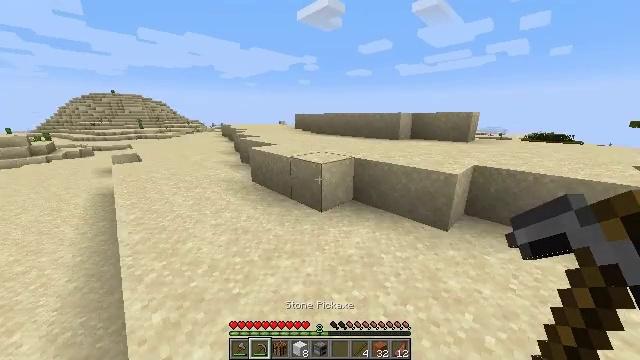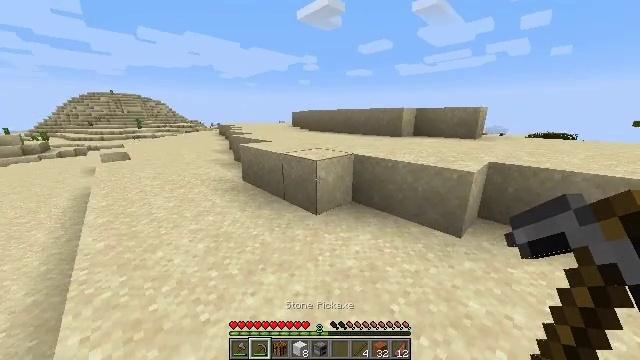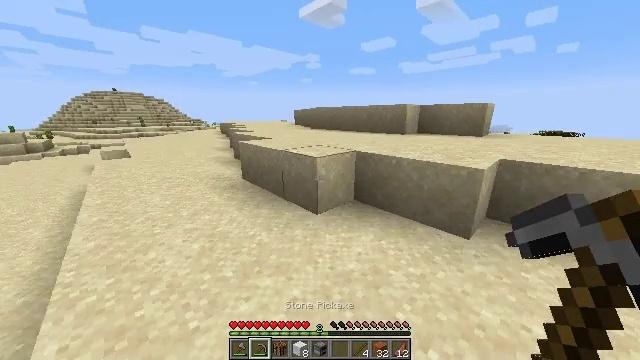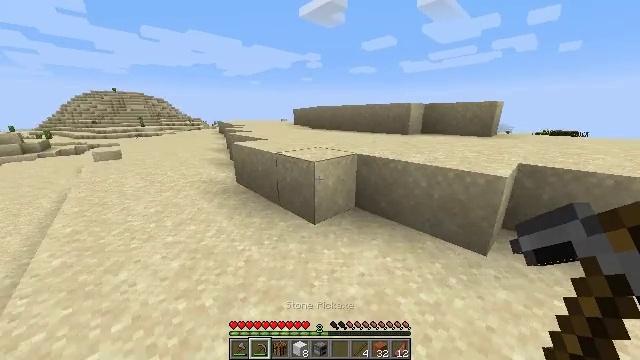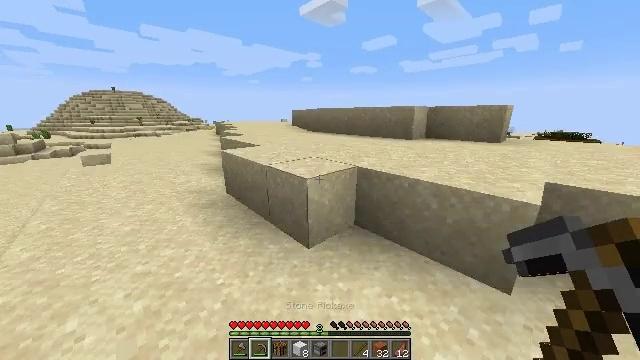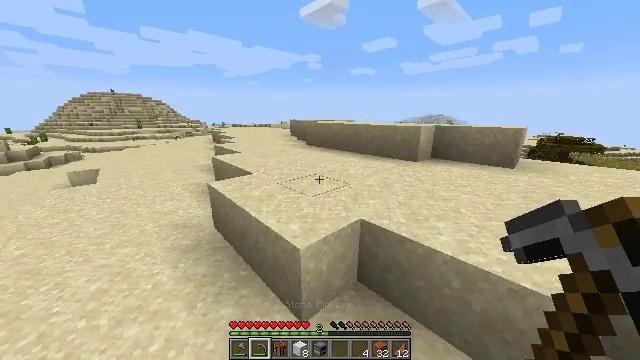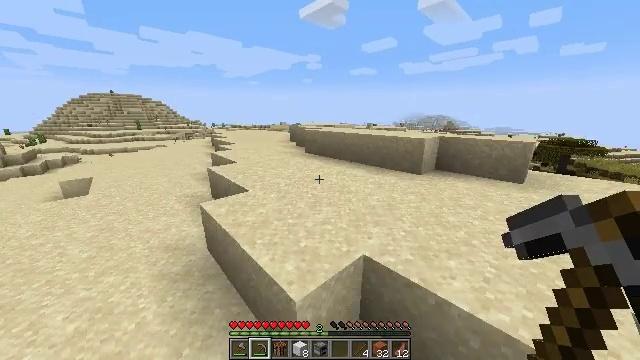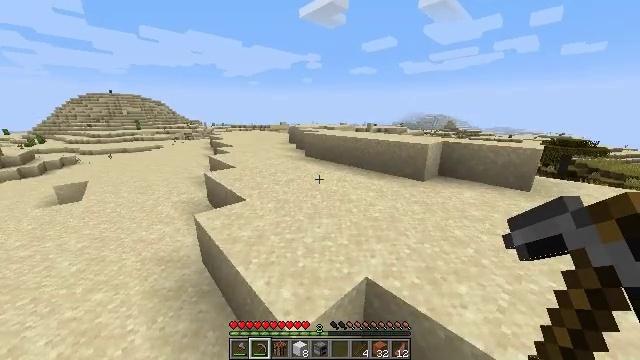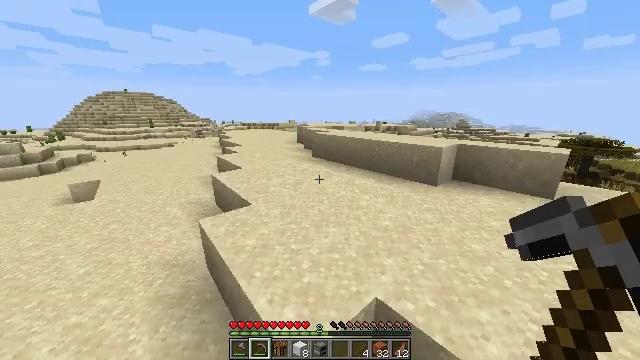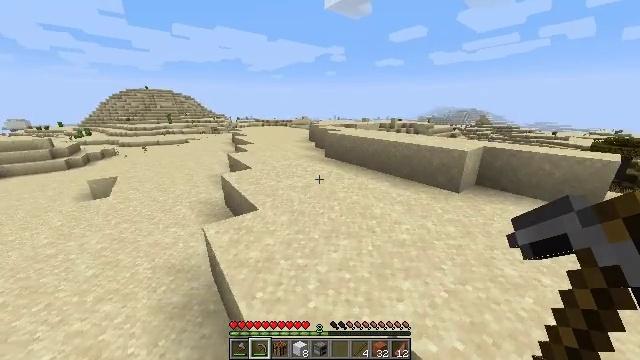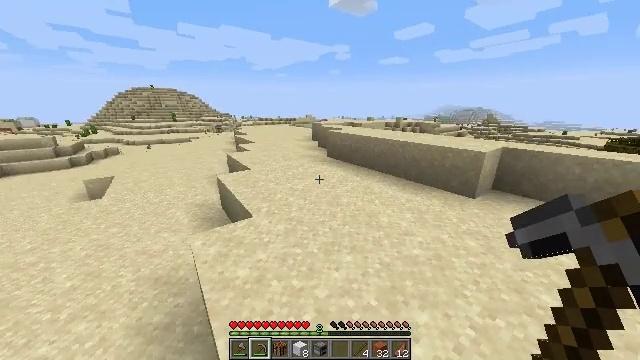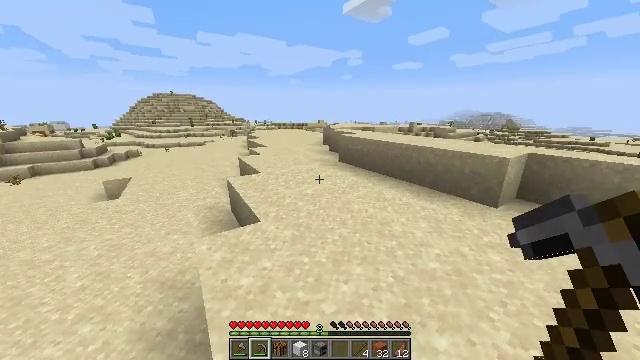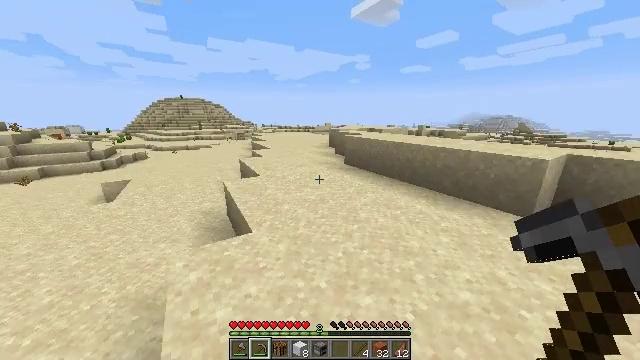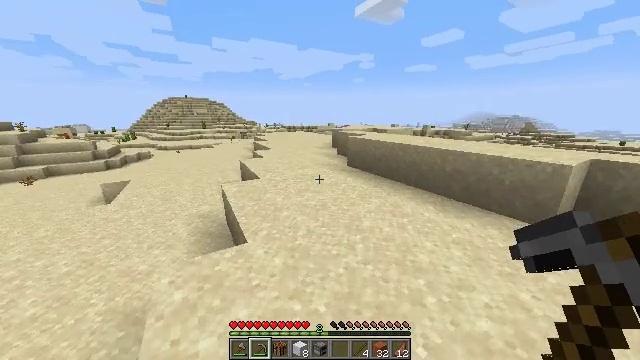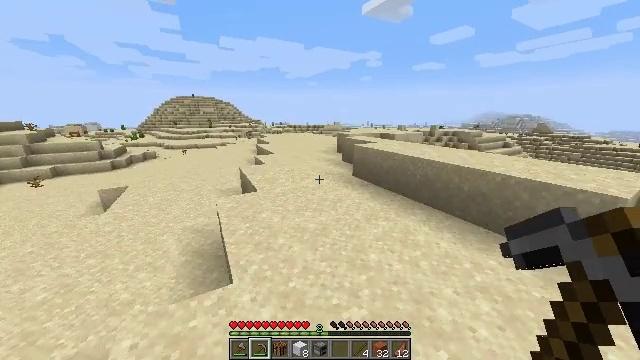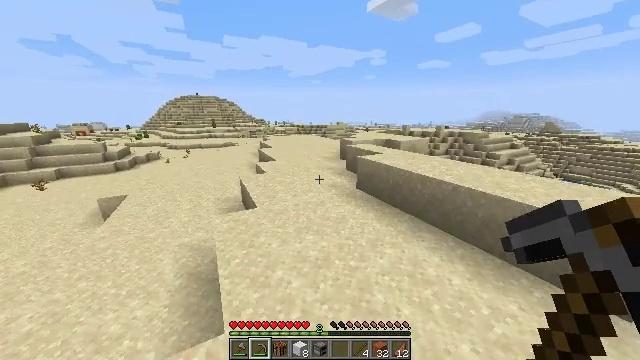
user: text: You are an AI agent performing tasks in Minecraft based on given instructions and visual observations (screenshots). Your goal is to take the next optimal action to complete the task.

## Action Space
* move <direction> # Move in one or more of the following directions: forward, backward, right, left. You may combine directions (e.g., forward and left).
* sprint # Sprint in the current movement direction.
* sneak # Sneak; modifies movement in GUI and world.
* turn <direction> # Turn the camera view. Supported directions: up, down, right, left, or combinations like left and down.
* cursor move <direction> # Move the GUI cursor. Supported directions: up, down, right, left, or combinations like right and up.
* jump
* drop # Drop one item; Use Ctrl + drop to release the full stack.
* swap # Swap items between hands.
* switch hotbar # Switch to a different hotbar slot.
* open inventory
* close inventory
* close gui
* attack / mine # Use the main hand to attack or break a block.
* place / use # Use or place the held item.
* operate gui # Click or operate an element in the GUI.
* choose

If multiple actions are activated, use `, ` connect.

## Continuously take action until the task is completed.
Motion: motion action
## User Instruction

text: Gather a dead bush.
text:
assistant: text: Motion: move forward, sprint, jump
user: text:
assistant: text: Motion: move forward, sprint, jump
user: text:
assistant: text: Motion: move forward, sprint, jump
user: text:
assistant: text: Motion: move forward, sprint, jump
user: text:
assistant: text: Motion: move forward, sprint, jump
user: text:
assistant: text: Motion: move forward, sprint, jump
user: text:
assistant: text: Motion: move forward, sprint, jump
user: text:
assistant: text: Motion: move forward, sprint, turn left, jump
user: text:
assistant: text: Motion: move forward, sprint, turn left, jump
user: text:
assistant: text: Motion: move forward, sprint, turn left, jump
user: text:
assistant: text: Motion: move forward, sprint, turn left and up, jump
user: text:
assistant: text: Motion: move forward, sprint, turn left and up, jump
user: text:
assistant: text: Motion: move forward, jump
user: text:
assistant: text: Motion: move forward, turn left, jump
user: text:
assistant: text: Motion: jump
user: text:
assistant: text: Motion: sprint, jump
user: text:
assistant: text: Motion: sprint, jump
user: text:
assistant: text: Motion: sprint, jump
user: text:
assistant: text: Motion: sprint, jump
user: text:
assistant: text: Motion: sprint, jump
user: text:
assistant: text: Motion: sprint, jump
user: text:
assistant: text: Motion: sprint, jump
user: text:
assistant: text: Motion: sprint, jump
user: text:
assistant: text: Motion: move forward, sprint, jump
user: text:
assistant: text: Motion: move forward, sprint, jump
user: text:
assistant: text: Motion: move forward, sprint, jump
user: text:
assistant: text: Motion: move forward, sprint, jump
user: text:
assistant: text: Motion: move forward, sprint, jump
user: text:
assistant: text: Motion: move forward, sprint, jump
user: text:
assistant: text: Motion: move forward, sprint, jump